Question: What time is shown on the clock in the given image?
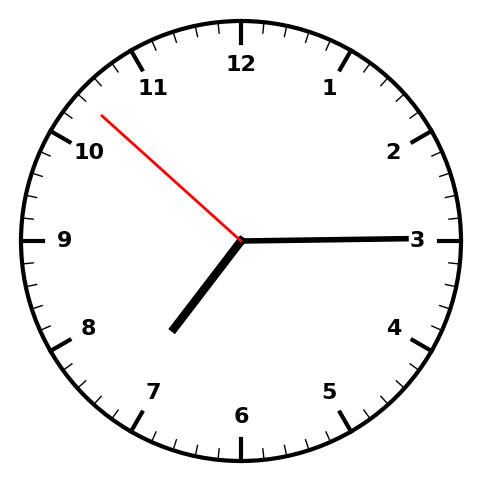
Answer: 07:14:52